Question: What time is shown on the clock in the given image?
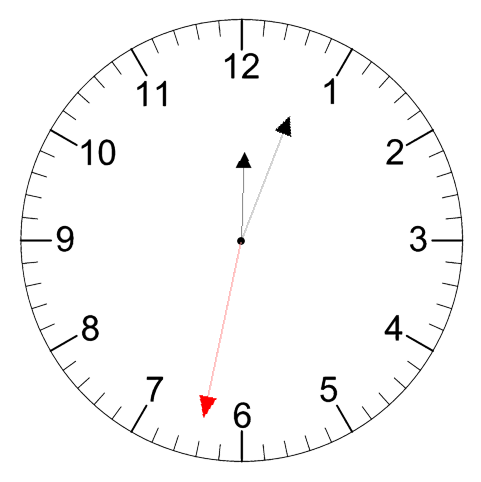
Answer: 12:03:32